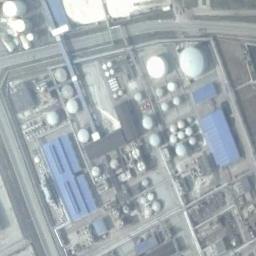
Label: storage_tank